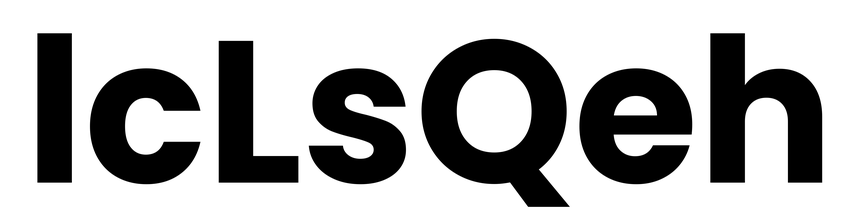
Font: Poppins-Bold